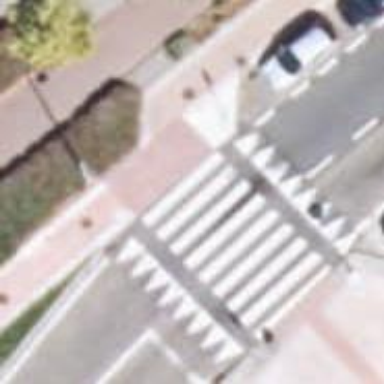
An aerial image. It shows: Crossing with traffic signals.